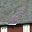
Label: 1